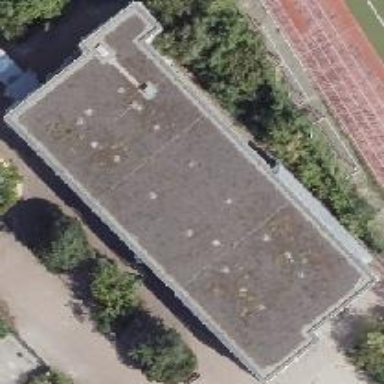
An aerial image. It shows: School building that also serves as community center.